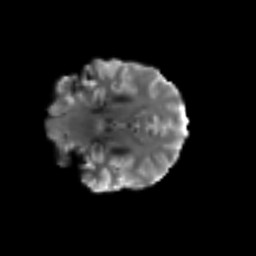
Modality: T2w
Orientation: coronal
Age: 49
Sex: female
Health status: ill
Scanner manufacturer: siemens
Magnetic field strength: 3 T
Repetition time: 8.7 s
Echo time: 0.11 s